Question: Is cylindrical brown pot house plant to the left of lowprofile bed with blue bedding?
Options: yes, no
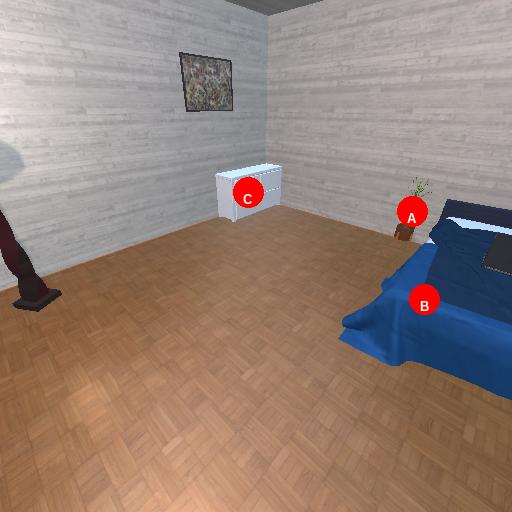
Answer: yes